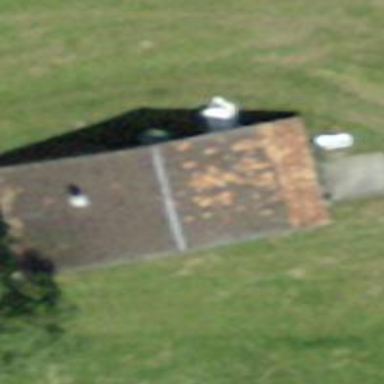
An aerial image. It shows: Cabin.